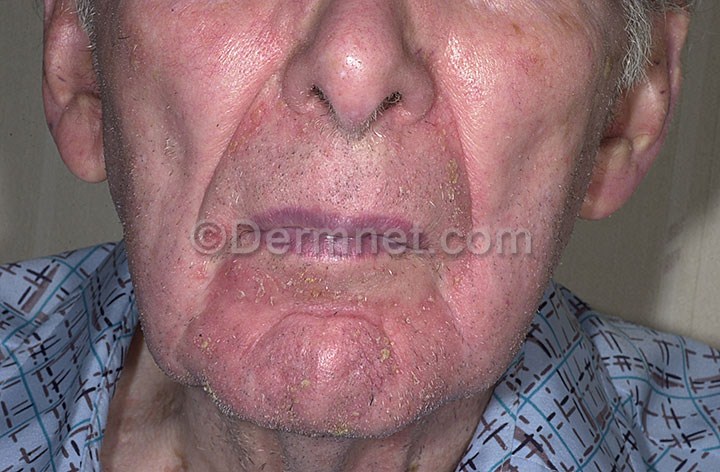
Disease: Psoriasis pictures Lichen Planus and related diseases